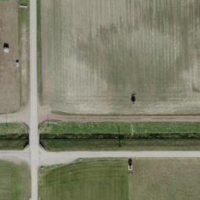
EUNIS habitat code: 52
Species observed at this site:
Certhia brachydactyla
Corvus corone
Oenanthe oenanthe
Sylvia borin
Dendrocopos major
Falco peregrinus
Aegithalos caudatus
Jynx torquilla
Sylvia atricapilla
Muscicapa striata
Poecile palustris
Phylloscopus collybita
Hippolais icterina
Luscinia megarhynchos
Larus michahellis
Gallinula chloropus
Coturnix coturnix
Cuculus canorus
Phoenicurus ochruros
Sitta europaea
Garrulus glandarius
Phoenicurus phoenicurus
Passer italiae
Falco tinnunculus
Picus viridis
Acrocephalus scirpaceus
Ficedula hypoleuca
Tringa nebularia
Cyanistes caeruleus
Riparia riparia
Anas platyrhynchos
Sturnus vulgaris
Ixobrychus minutus
Corvus cornix
Fringilla coelebs
Lanius collurio
Passer montanus
Columba palumbus
Turdus merula
Circus aeruginosus
Phalacrocorax carbo
Saxicola rubetra
Egretta garzetta
Parus major
Hirundo rustica
Upupa epops
Mergus merganser
Milvus migrans
Oriolus oriolus
Phylloscopus trochilus
Motacilla alba
Delichon urbicum